Interaction volume radius: 5 \u00c5
Interaction volume height: 15 \u00c5
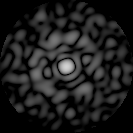
Disorder parameter: 0.8398